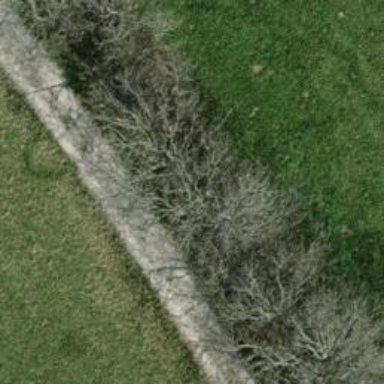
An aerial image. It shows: Broadleaved tree with lush foliage.